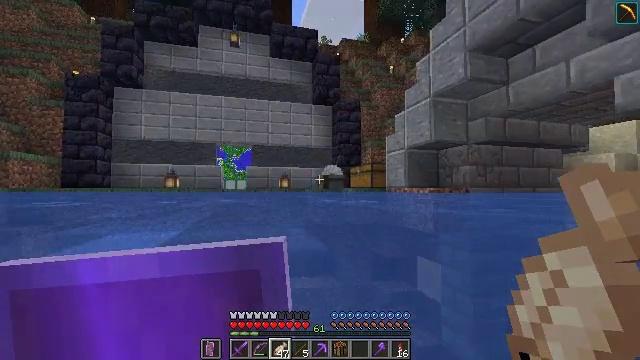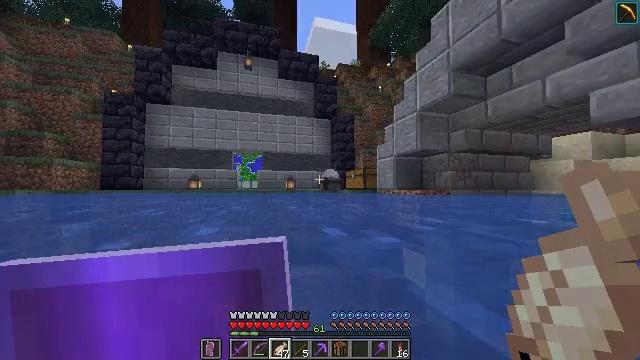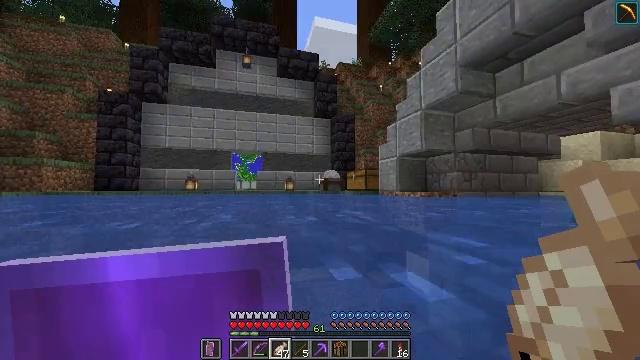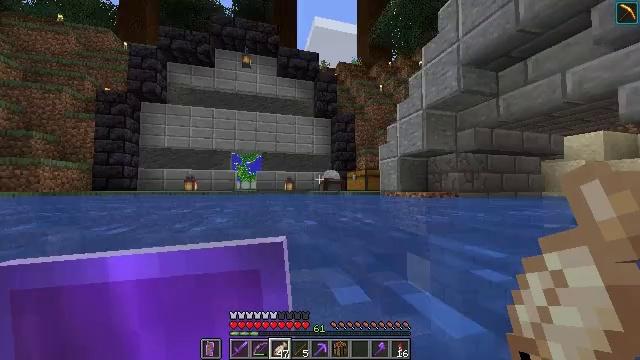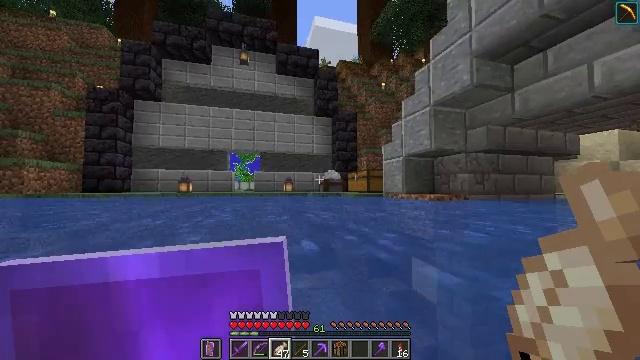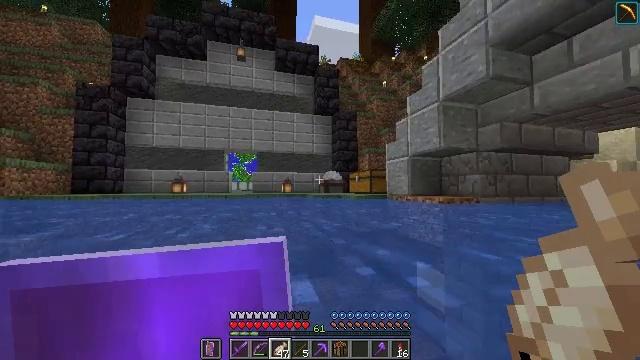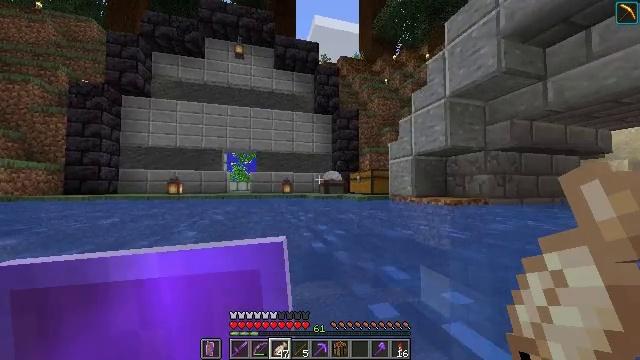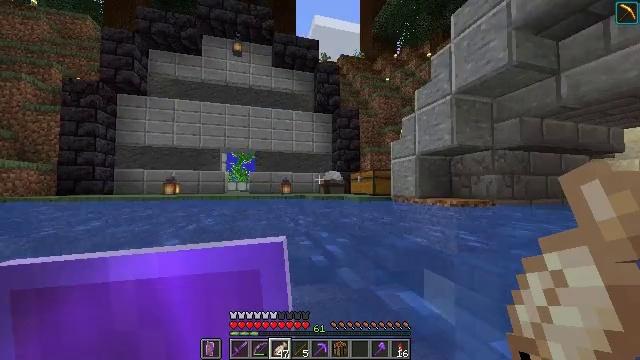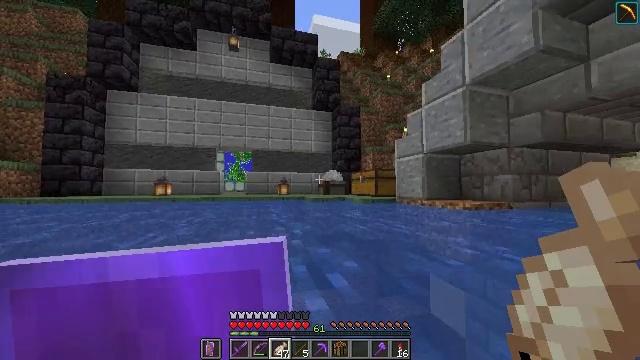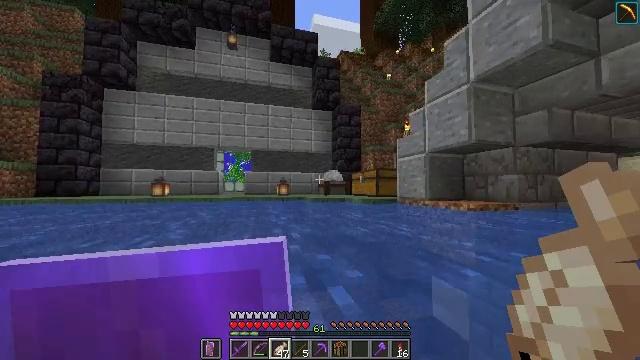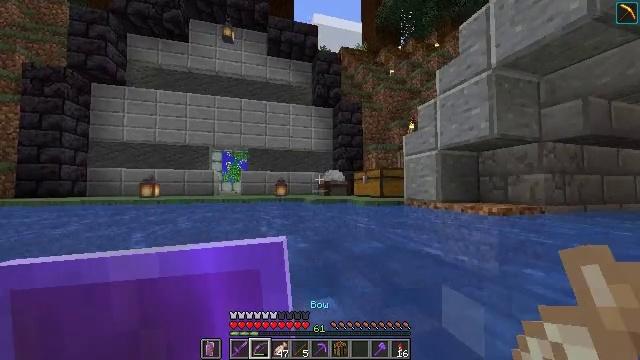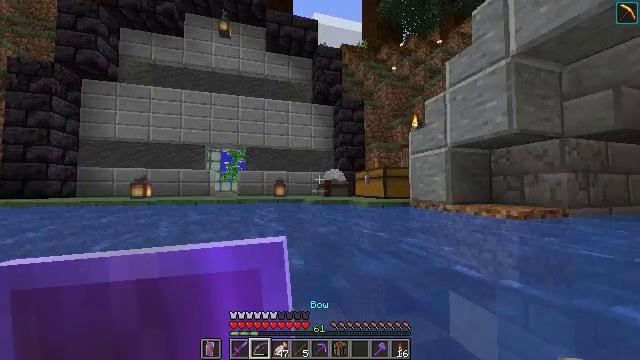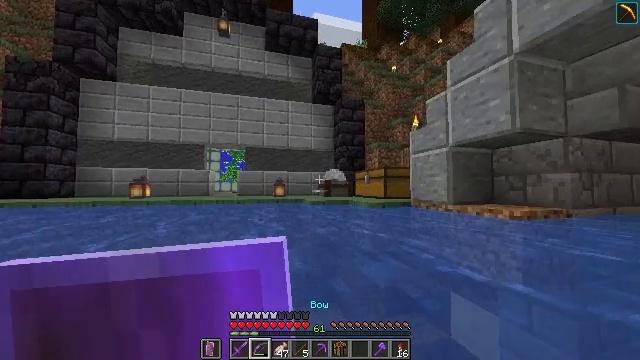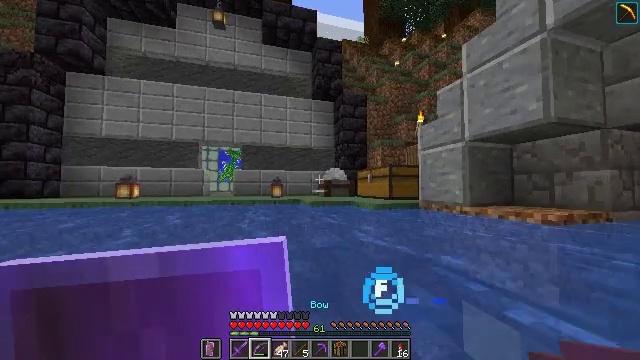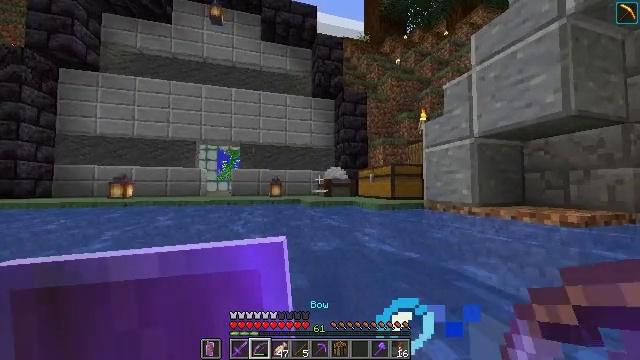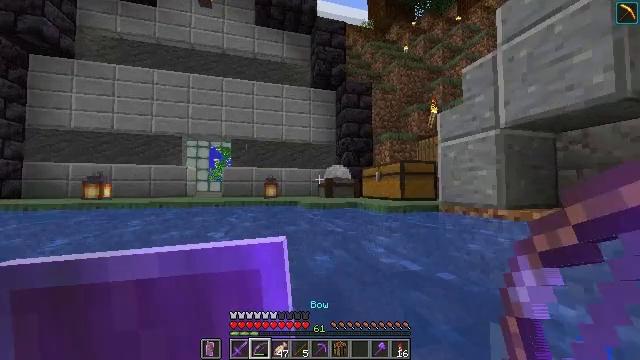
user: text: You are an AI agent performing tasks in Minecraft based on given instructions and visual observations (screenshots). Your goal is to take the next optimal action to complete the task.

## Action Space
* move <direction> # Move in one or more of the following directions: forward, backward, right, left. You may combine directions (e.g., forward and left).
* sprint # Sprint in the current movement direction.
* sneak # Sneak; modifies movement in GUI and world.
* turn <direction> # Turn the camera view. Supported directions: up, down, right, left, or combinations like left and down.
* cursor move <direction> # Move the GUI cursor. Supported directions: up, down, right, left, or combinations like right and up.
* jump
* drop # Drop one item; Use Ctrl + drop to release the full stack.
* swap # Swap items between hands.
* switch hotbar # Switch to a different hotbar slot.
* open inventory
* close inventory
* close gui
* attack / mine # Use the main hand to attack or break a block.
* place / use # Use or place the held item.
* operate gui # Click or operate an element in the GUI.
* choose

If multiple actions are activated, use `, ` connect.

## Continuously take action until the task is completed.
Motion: motion action
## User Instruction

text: Break the stonecutter to collect it.
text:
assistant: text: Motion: move forward, sprint
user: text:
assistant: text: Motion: move forward, sprint
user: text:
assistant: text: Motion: move forward, sprint
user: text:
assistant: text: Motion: move forward, sprint
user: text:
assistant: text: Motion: move forward, sprint
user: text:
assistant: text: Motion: move forward, sprint
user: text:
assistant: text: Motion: move forward, sprint
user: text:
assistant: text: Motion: move forward, sprint
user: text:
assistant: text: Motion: move forward, sprint
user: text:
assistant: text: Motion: move forward, sprint
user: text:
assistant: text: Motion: move forward, sprint
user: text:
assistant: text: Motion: move forward, sprint
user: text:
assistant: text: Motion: move forward, sprint
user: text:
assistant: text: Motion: move forward, sprint
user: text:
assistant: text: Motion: move forward, sprint
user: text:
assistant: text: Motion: move forward, sprint, turn right
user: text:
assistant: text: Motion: move forward, sprint, turn right and down
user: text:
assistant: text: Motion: move forward, sprint, turn right and down
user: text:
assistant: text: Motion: move forward, sprint
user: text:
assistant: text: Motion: move forward, sprint
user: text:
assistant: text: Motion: move forward, sprint, turn left
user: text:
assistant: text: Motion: move forward, sprint, turn left
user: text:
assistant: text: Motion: move forward, sprint
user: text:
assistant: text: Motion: move forward, sprint
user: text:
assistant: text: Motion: move forward, sprint, turn left and up
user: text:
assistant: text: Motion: move forward, sprint, turn left and up
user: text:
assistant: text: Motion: move forward, sprint, turn left and up, jump
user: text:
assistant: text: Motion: move forward, sprint, jump
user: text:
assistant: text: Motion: move forward, sprint, jump
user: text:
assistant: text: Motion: move forward, sprint, jump